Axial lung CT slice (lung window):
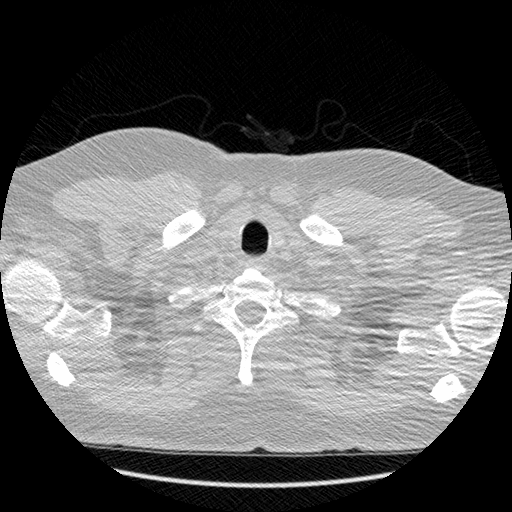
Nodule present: no